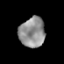
Tissue: prostate
Cell type: Epithelial cells
Senescence score: 0.2852
Nuclear area (px): 760
Mean DAPI intensity: 143.596